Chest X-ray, PA view. Patient: 75 years old, sex M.
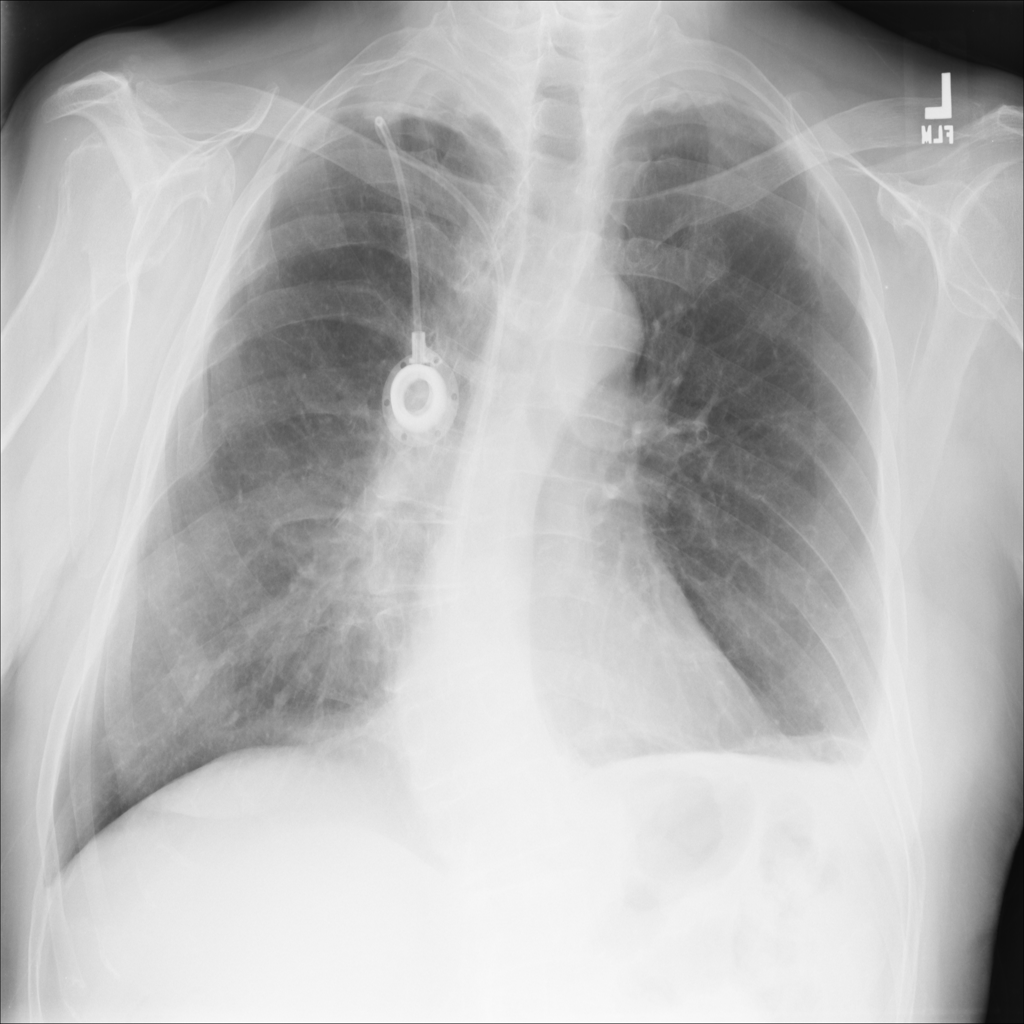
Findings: No Finding